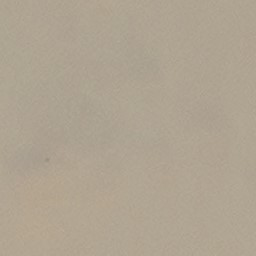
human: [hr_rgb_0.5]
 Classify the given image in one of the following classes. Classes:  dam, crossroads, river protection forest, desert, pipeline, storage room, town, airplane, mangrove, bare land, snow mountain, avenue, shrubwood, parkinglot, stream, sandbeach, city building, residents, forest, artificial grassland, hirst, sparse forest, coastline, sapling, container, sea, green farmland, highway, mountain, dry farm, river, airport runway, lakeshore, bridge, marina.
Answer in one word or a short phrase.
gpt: desert